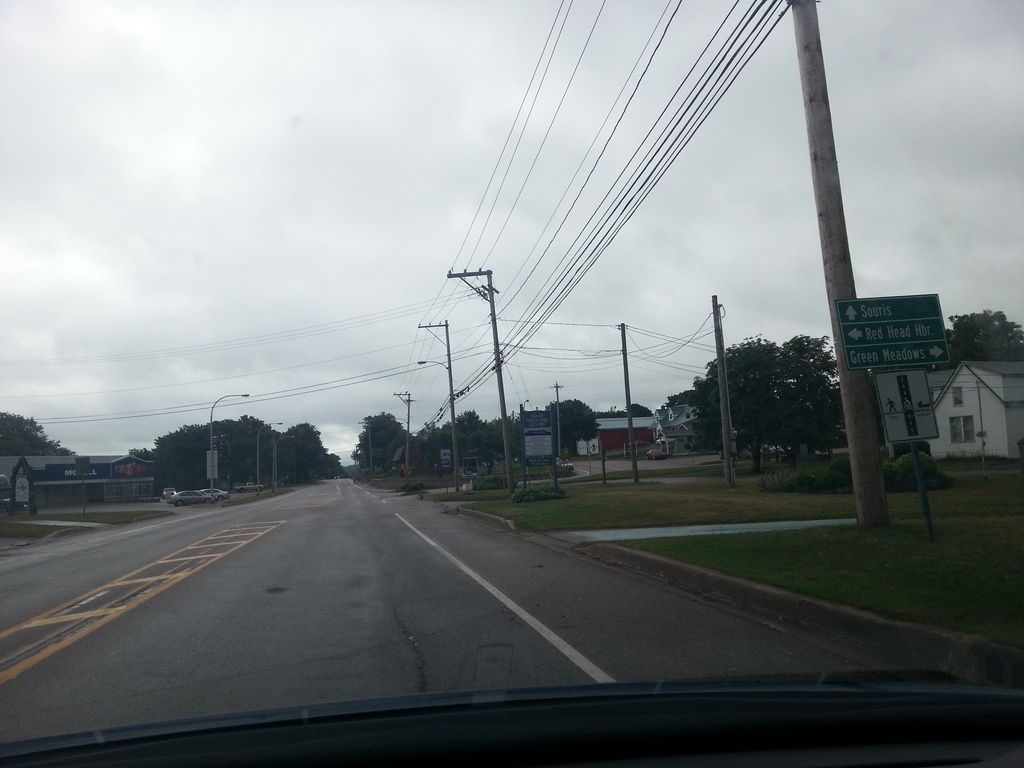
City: charlottetown